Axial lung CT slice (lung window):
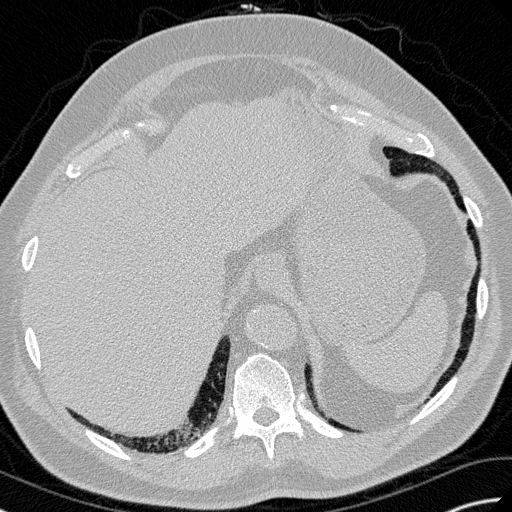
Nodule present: no